Here is the continuous-wavelet rendering of a rotor kit's vibration signal. Based on the visible evidence, which rotor condition applies: normal, misalignment, unbalance, looseness?
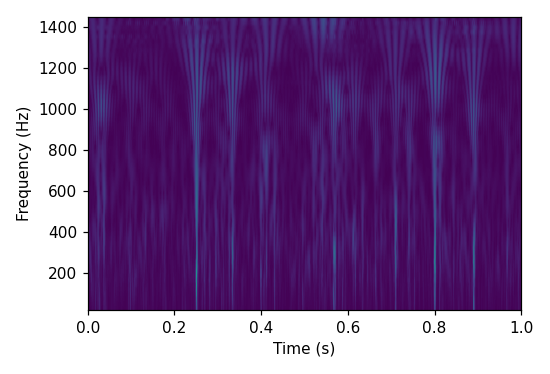
Answer: normal